Question: Count the number of objects in the diagram.
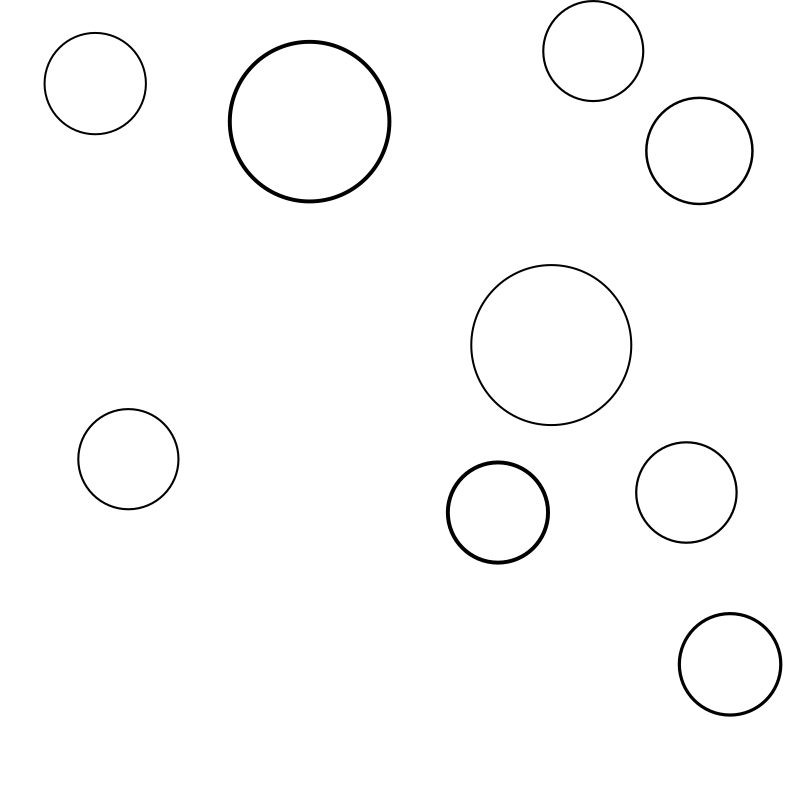
Answer: 9